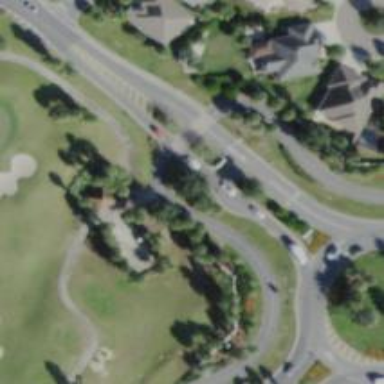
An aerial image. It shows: Path for golf carts.